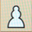
Piece: wP